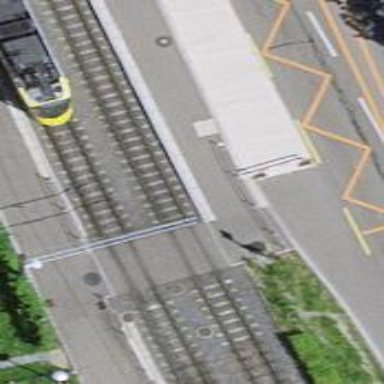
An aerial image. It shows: Tram railway with one electrified contact line.